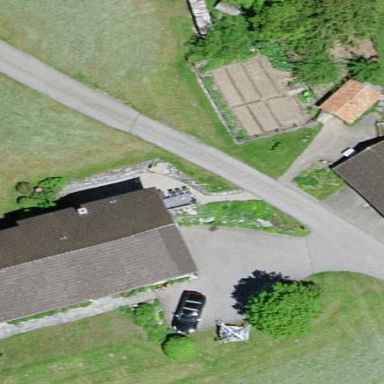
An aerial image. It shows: Simple and straightforward house.